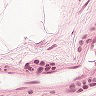
Metastatic tissue present: no